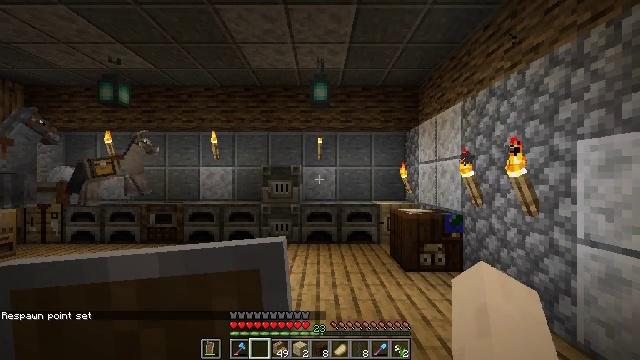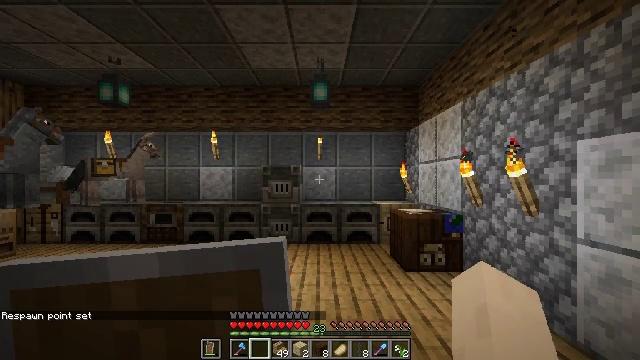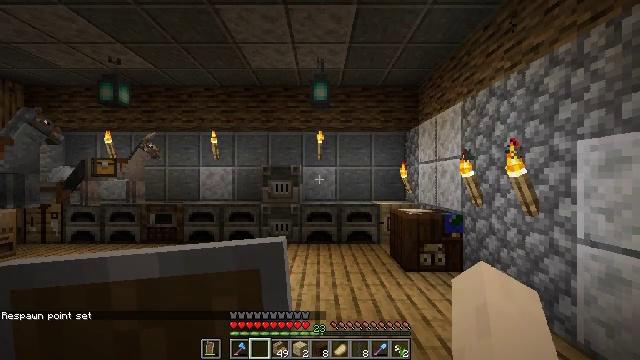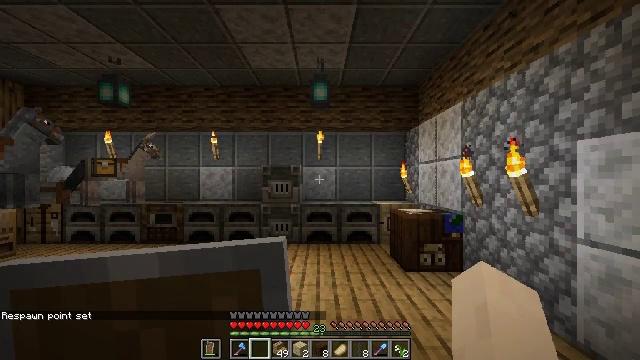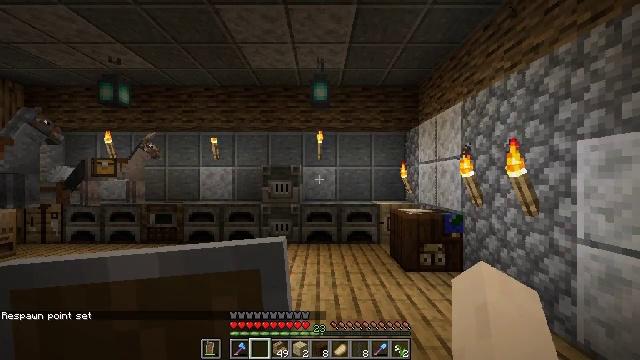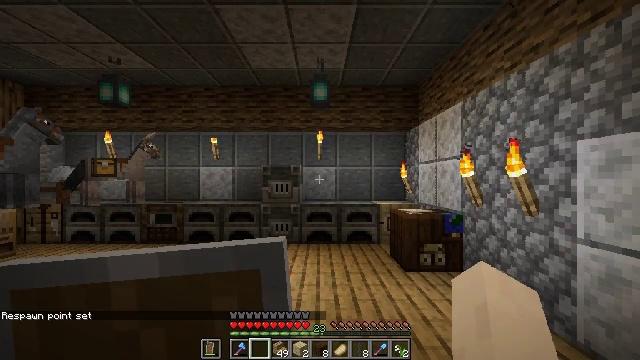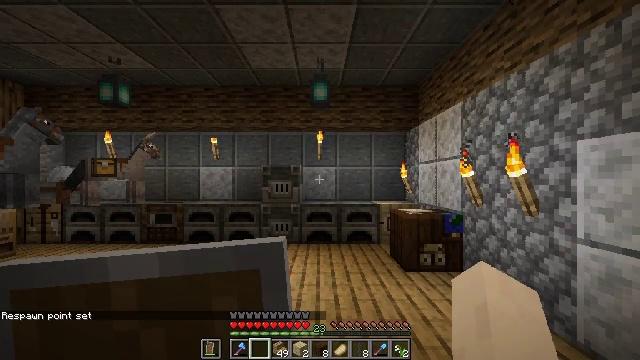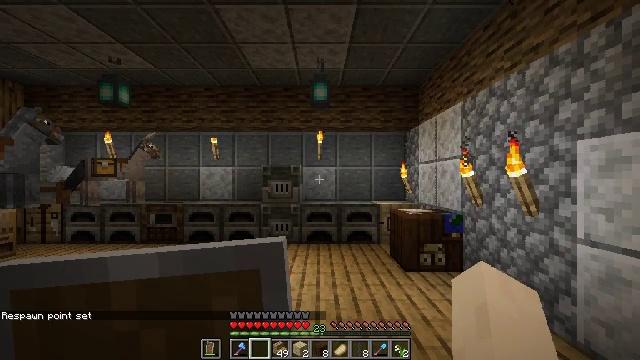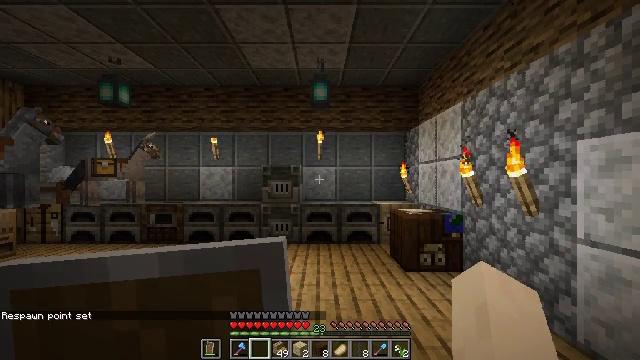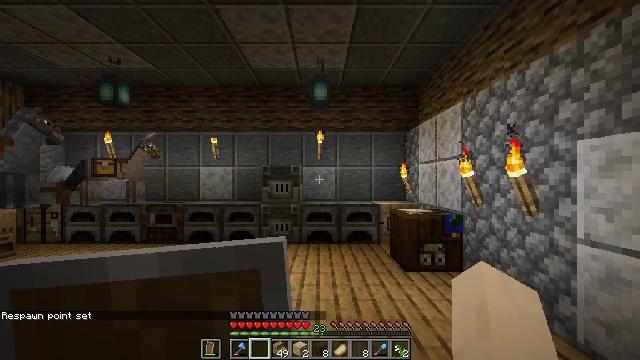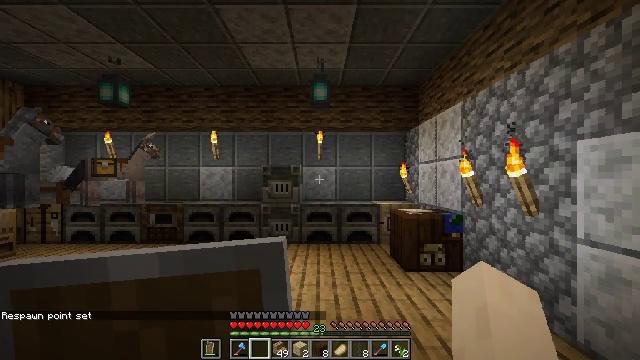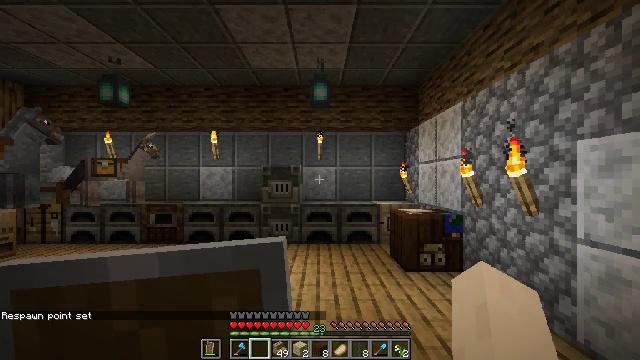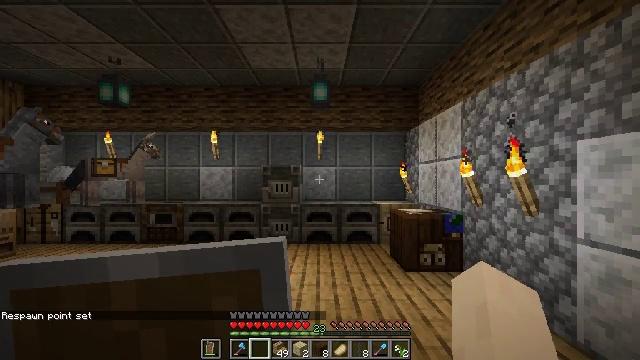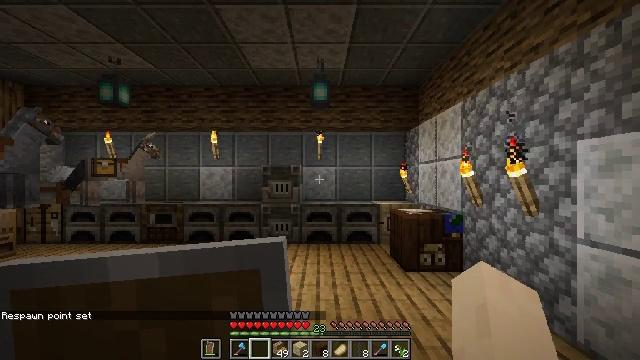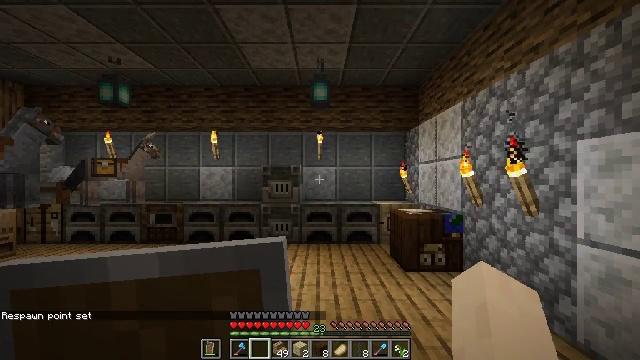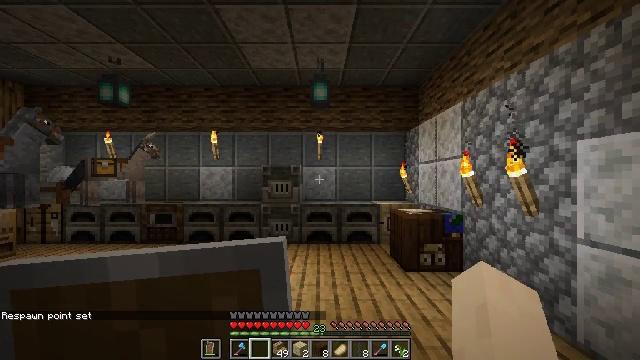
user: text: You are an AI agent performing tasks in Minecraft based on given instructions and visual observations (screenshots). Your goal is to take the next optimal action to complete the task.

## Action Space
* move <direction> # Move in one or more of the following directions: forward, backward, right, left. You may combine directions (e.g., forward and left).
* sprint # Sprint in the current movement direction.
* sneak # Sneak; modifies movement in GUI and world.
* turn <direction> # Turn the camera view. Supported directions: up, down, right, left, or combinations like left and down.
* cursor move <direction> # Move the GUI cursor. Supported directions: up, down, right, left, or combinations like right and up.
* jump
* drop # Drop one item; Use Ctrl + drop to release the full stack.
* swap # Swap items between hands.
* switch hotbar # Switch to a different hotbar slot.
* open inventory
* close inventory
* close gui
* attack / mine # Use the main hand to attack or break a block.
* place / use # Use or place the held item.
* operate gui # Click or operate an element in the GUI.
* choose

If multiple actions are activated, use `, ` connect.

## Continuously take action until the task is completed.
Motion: motion action
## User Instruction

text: Break the light blue bed.
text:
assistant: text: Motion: no_op
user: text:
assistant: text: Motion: no_op
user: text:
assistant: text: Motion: no_op
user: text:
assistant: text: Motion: no_op
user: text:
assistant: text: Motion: no_op
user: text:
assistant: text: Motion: no_op
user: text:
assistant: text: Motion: no_op
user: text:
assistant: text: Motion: no_op
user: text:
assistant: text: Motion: no_op
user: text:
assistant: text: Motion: no_op
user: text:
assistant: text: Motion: no_op
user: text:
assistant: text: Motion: no_op
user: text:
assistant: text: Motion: no_op
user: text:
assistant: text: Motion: no_op
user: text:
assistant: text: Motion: no_op
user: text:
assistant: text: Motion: no_op
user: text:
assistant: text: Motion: no_op
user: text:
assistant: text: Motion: no_op
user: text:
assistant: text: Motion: no_op
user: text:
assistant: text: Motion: no_op
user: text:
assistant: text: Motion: no_op
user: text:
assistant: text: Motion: no_op
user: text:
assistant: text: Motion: no_op
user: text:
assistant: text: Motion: no_op
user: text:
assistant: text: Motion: no_op
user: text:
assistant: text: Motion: no_op
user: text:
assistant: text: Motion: no_op
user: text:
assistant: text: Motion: no_op
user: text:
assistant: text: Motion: no_op
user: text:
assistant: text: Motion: no_op